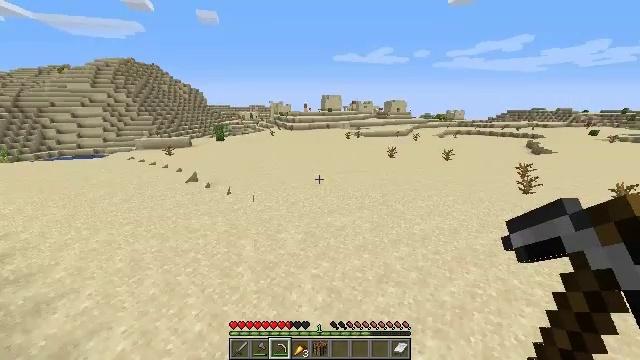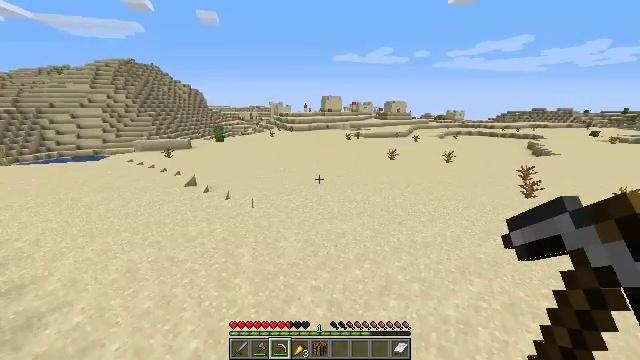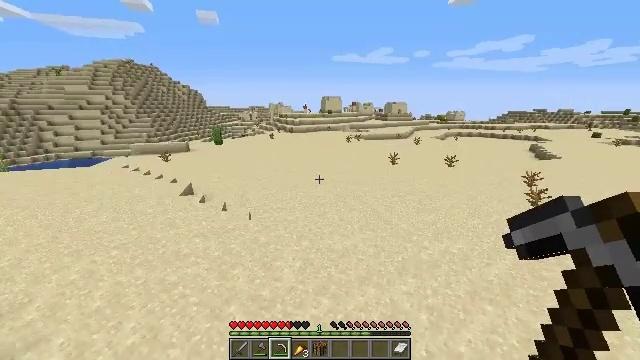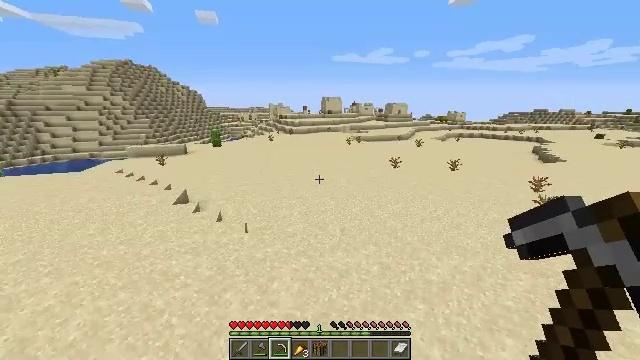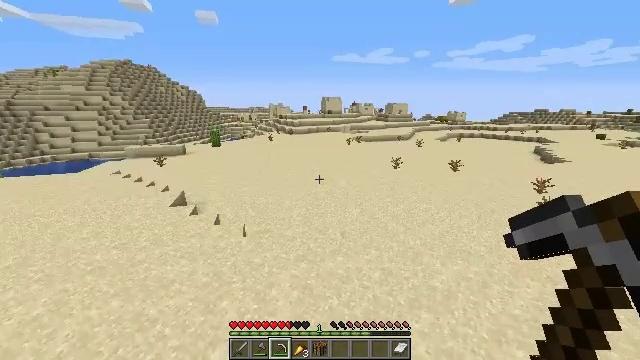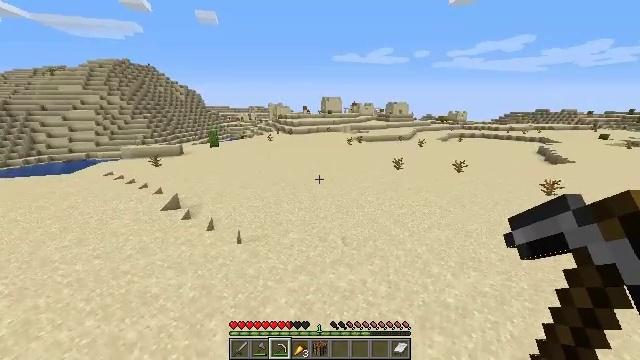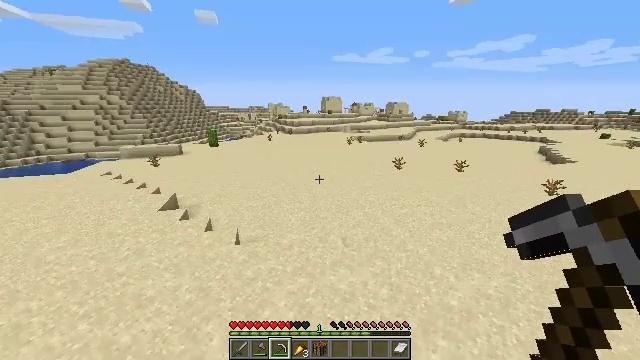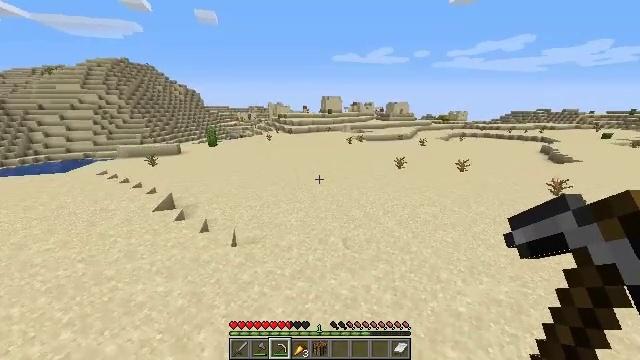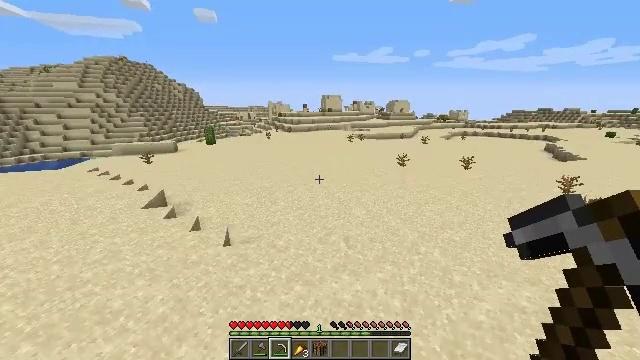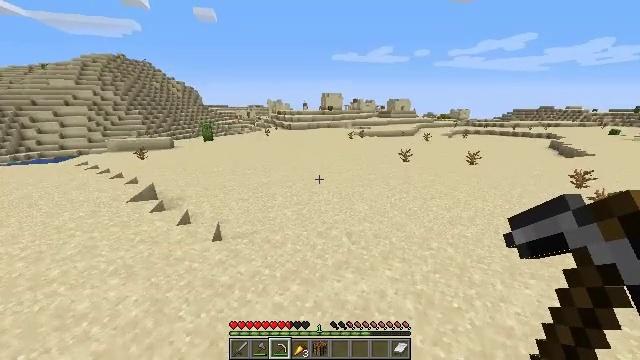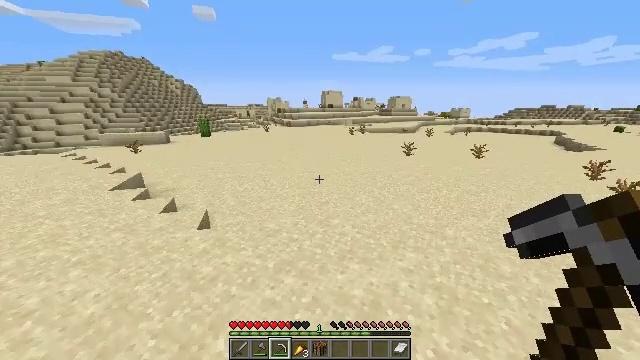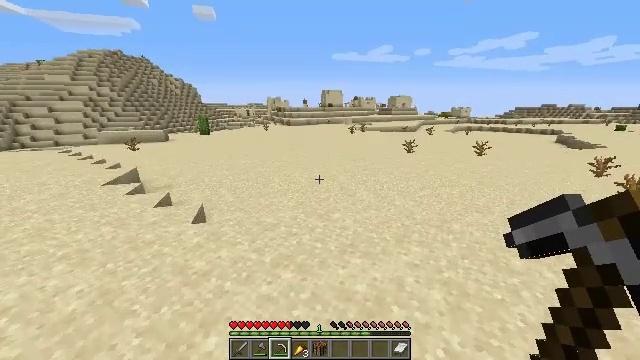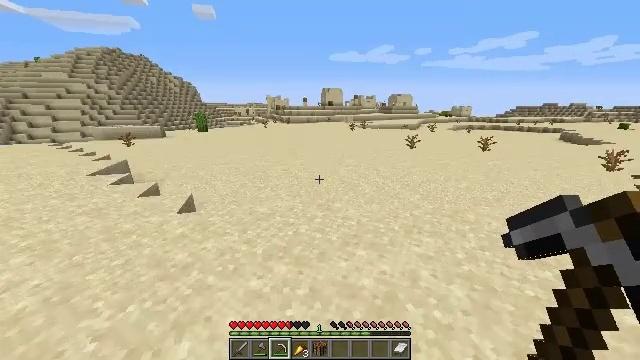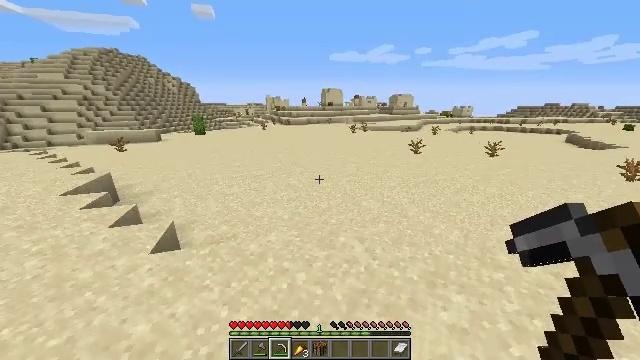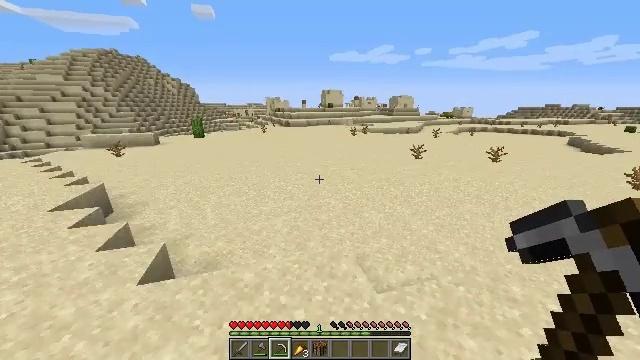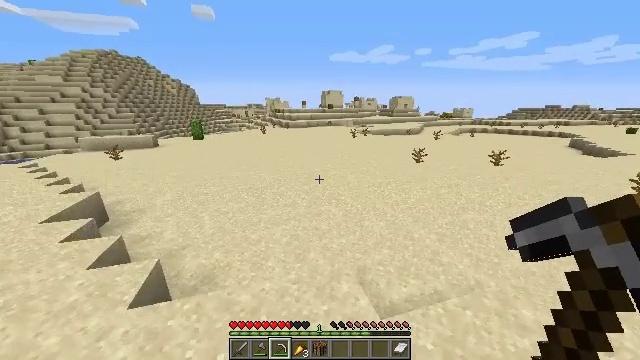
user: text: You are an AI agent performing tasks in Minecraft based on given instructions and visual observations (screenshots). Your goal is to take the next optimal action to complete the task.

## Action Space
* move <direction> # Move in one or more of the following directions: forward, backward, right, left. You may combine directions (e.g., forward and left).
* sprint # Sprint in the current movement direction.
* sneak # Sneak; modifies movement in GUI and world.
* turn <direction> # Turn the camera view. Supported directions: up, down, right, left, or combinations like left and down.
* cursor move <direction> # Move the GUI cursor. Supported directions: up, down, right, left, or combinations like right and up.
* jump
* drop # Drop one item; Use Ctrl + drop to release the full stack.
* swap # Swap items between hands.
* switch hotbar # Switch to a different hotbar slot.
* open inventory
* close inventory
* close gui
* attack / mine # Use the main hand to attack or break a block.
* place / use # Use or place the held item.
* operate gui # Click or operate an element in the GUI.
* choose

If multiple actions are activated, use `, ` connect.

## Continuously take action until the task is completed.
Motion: motion action
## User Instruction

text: Mine a hay block from the field.
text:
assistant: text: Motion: move forward, jump
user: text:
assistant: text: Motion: move forward, jump
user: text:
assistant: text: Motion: move forward, jump
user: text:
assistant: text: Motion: move forward, jump
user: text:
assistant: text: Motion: move forward, jump
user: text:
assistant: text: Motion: move forward, jump
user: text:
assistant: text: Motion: move forward, jump
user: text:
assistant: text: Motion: move forward, jump
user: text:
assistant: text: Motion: move forward, jump
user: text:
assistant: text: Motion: move forward, jump
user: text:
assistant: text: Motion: move forward, jump
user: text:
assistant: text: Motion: move forward, jump
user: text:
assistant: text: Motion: move forward, jump
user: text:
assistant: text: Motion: move forward, jump
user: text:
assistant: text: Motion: move forward, jump
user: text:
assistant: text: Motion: move forward and move right, jump
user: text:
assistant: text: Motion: move forward and move right, jump
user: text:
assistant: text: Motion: move forward and move right, jump
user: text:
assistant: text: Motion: move forward and move right, jump
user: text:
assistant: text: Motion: move forward and move right, jump
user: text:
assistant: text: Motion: move forward and move right, jump
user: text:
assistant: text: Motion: move forward and move right, jump
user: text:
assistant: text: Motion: move forward, jump
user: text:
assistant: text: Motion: move forward, jump
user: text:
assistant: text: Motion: move forward, jump
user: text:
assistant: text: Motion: move forward, jump
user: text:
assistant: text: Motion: move forward, jump
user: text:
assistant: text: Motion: move forward, jump
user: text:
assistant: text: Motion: move forward, jump
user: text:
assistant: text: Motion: move forward, jump